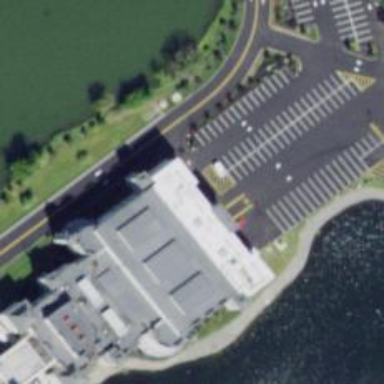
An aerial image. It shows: Event venue building.